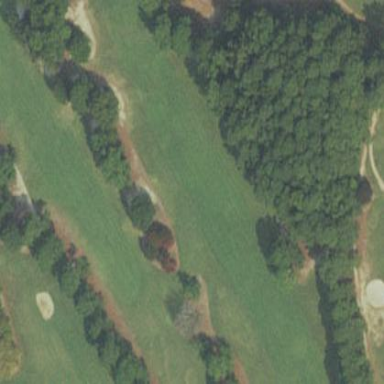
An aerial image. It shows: Golf fairway in the image.